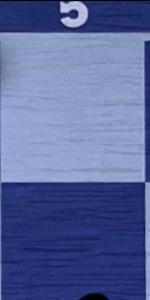
Label: Empty